Question: Where should I press to add a new test case in TestLink?

I navigated to "Add/Remove Test Cases" area, but there is no such buttons.
Help me to get a rid of bad TestLink usability.
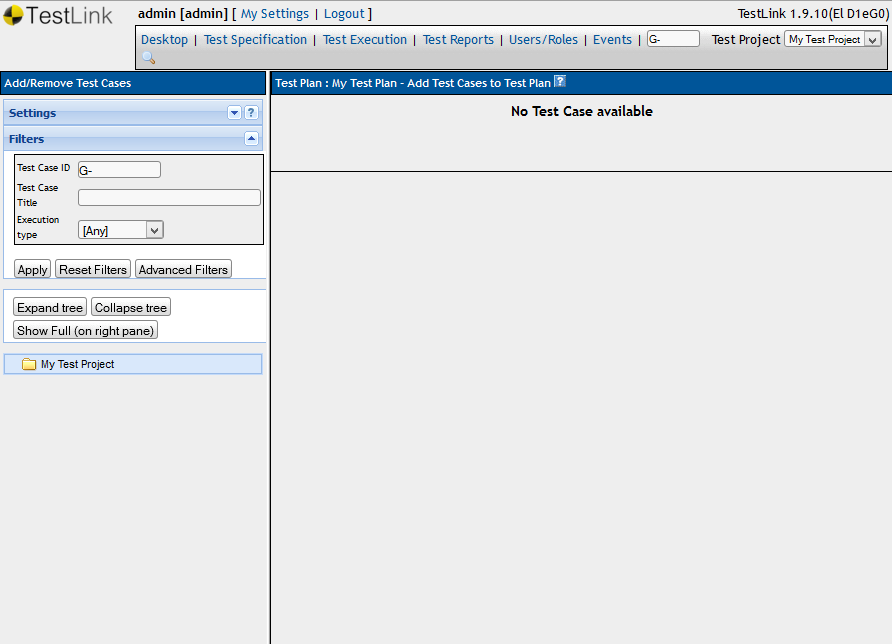
Answer: You have to create the test cases definitions/descriptions in "Test Specification" for your "test project". Then in the "add/remove test" page, you will see the list of your test and you will be able to add them to your current campaign.